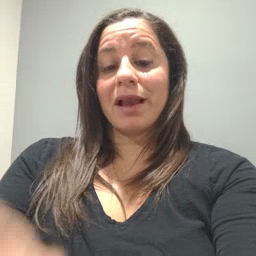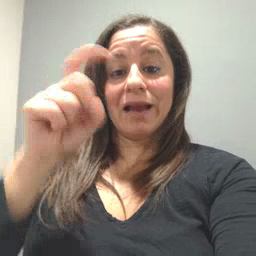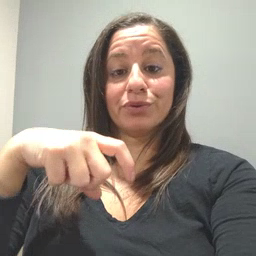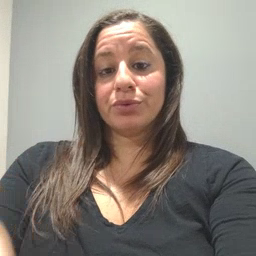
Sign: haveto